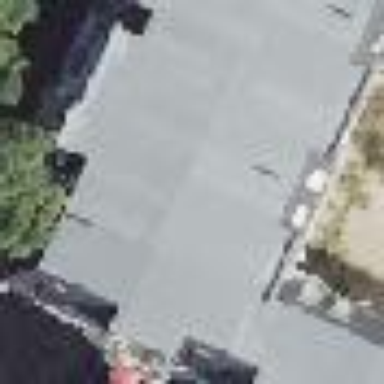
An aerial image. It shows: Apartment building with hipped roof.